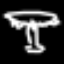
Label: mushroom